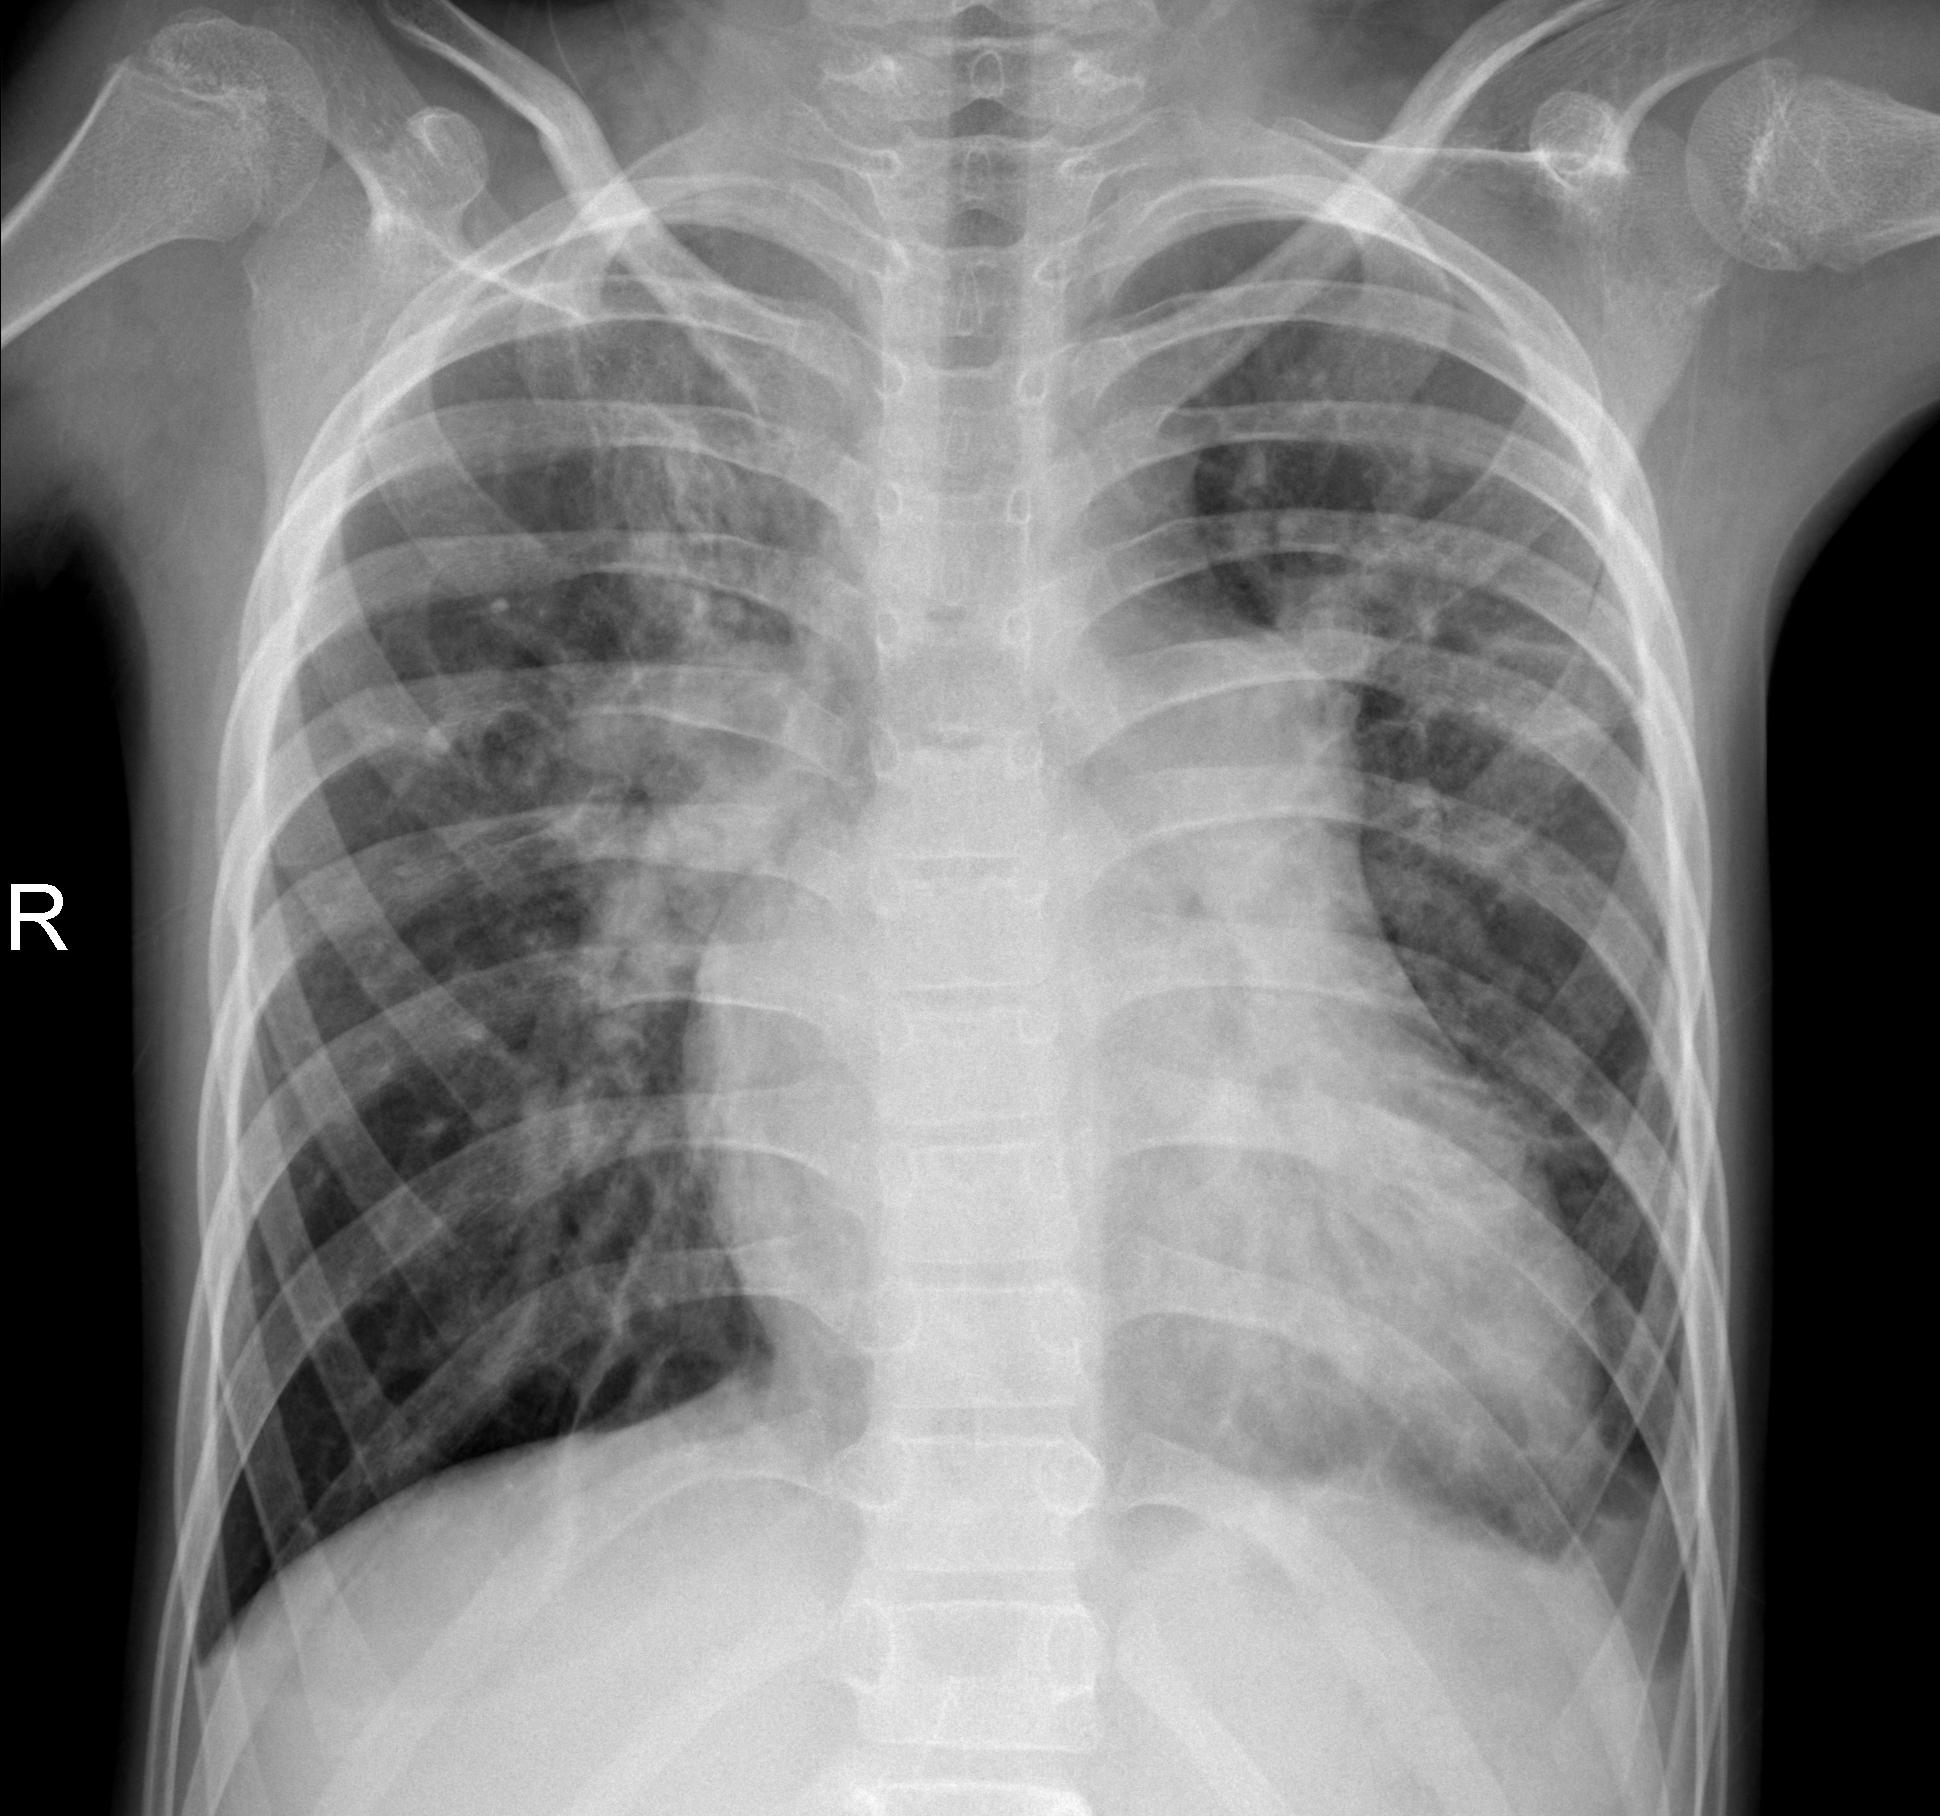
Diagnosis: PNEUMONIA